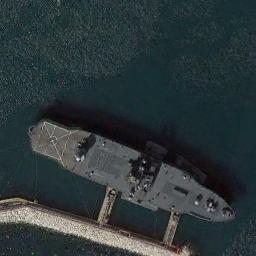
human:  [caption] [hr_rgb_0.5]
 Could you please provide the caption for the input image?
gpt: The grass is beside the ship .

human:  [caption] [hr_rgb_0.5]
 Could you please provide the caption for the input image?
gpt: There is a ship in the blue water on the shore .

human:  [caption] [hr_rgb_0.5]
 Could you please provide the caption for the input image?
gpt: The ship is docked at the dock and the water is dark green .

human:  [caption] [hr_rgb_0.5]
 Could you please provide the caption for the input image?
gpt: An iron cyan ship docked by the dock .

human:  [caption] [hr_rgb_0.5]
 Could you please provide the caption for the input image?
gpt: The black ship is at the harbor .